Interaction volume radius: 10 \u00c5
Interaction volume height: 10 \u00c5
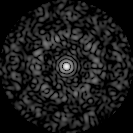
Disorder parameter: 0.82